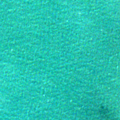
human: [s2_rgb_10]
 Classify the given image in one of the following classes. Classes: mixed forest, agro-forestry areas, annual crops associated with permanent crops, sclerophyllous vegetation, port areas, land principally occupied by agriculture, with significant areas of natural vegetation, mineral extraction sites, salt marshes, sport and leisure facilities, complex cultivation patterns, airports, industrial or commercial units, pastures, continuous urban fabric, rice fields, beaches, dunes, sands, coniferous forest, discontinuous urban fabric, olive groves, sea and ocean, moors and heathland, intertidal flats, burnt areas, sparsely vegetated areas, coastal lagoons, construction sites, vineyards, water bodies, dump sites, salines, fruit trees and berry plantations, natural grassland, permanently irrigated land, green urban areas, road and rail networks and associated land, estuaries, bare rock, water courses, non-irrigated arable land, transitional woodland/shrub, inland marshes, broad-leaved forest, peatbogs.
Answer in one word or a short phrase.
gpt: sea and ocean